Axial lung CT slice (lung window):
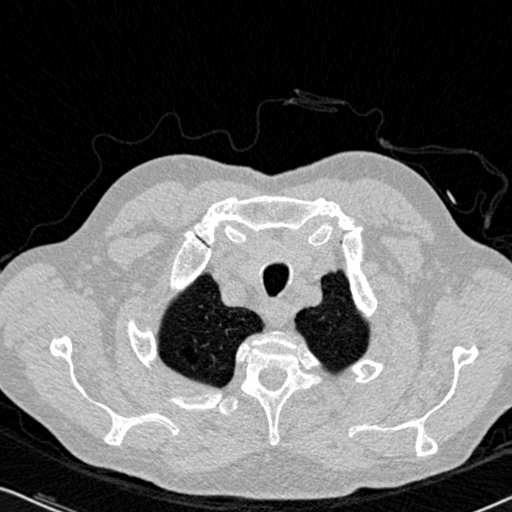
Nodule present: no